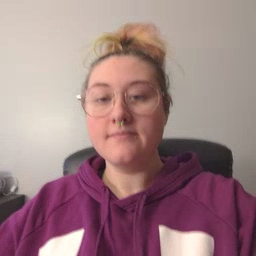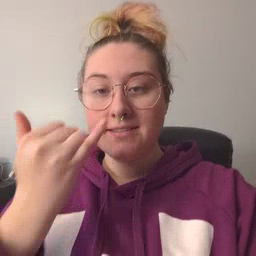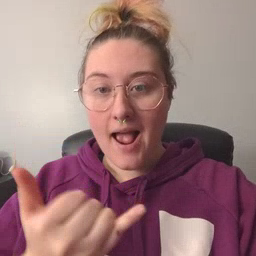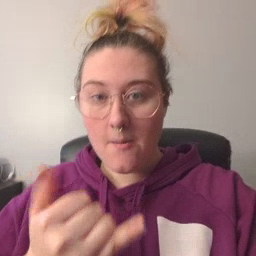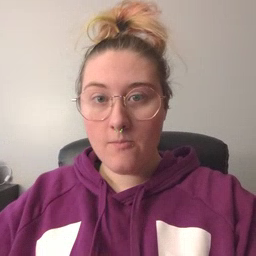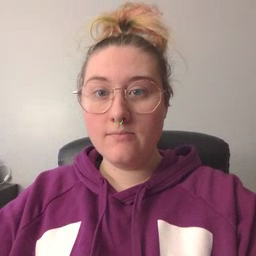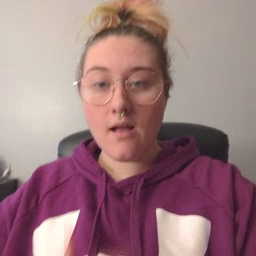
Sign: now